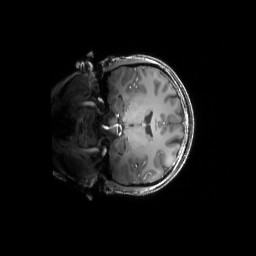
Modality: T1w
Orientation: coronal
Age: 25
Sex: female
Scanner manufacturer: siemens
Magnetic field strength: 6.98 T
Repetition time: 2.37 s
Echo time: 0.00231 s